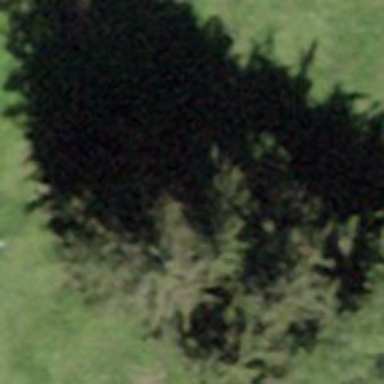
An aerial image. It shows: Needle-leaved tree in its natural environment.